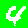
Digit: 4